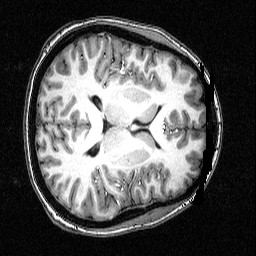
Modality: T1w
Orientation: axial
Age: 35
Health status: healthy
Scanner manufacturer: siemens
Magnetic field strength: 3 T
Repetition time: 2.5 s
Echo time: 0.00393 s